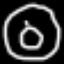
Label: donut